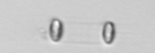
Label: Skeletonema